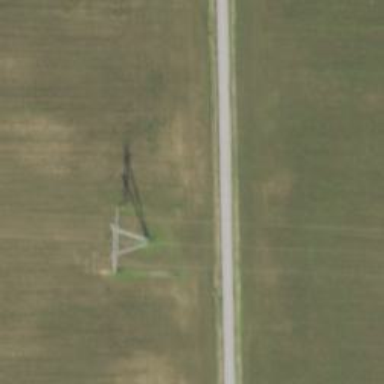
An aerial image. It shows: Lattice structure tower used for power distribution.